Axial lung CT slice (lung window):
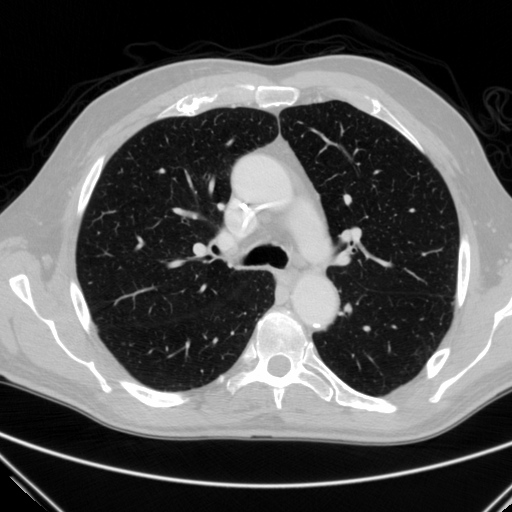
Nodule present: no